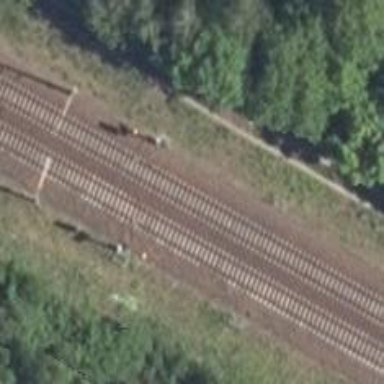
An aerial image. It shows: Railway signal.